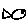
Label: fish